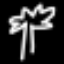
Label: palm tree